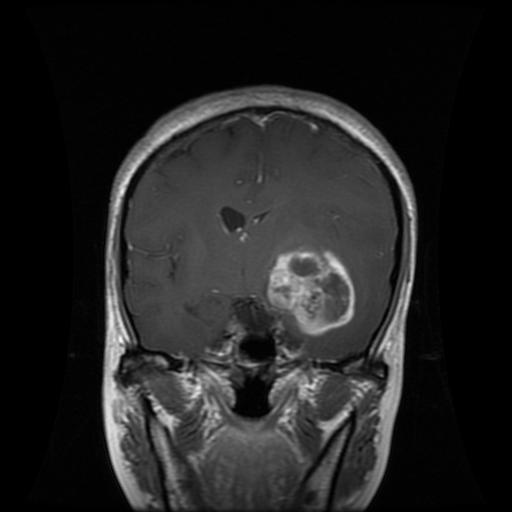
Label: glioma